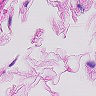
Metastatic tissue present: no